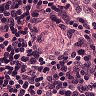
Metastatic tissue present: no